Question: I am currently trying to implement a textedit within a rectangle. The problem is that the user is still able to type beyond the confines of the rectangle. I have set the wrapMode to TextEdit.Wrap, but the problem is that the text from the textedit can spill over from the bottom of the rectangle. I tried to fix this by making clip true, but the user is still able to type characters but not see it. What do I do?
'''
import QtQuick 2.12
import QtQml.Models 2.12
import QtQuick.Controls 2.12
import QtQuick.Controls.Styles 1.4
import QtQuick.Layouts 1.12
import QtGraphicalEffects 1.12
import QtMultimedia 5.0
Rectangle{
anchors{
top: parent.top
topMargin: parent.height/15
left: parent.left
leftMargin: parent.width/15
right: parent.right
rightMargin: parent.width/15
bottom: parent.bottom
bottomMargin: parent.height/1.2
}
color: 'white'
z: 1
radius: 15
TextEdit{
clip: true
cursorPosition: 5
anchors.fill: parent
wrapMode: TextEdit.Wrap
}
}
'''
This is an image of the text with rectangle: clip is not set and wrapMode: TextEdit.Wrap. This image is the opposite of what I want

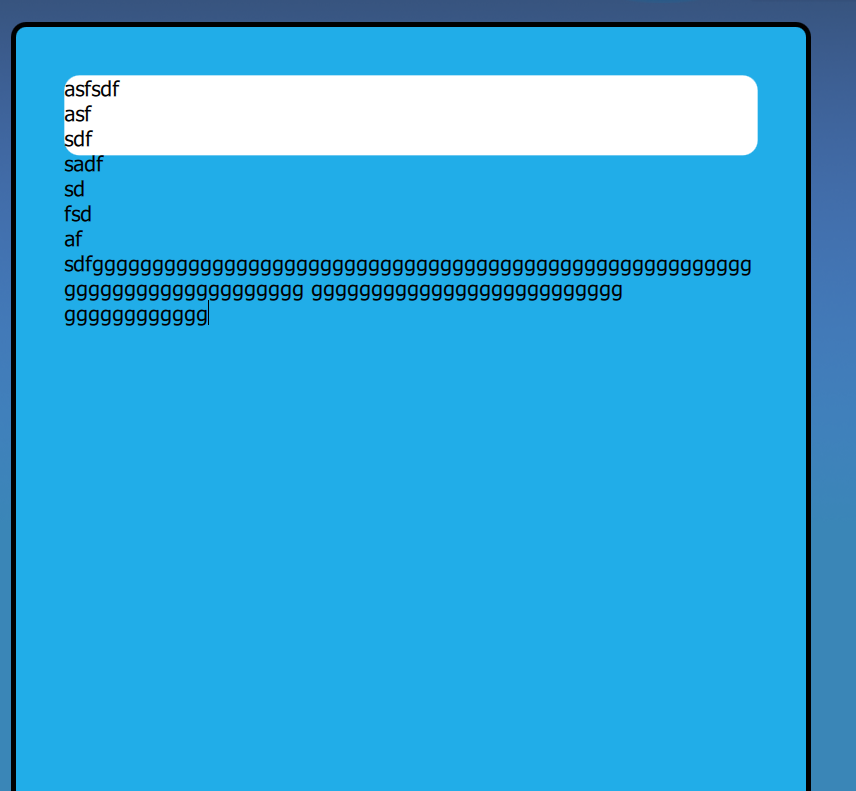
Answer: There is actually no way to limit the maximum number of rows. Theoretically, since this is open source, you can do anything, but it will require some effort. I can suggest a workaround:
'''
Rectangle {
id: container
width: 200
height: 40
anchors.centerIn: parent
color: "orange"
TextEdit {
id: txt
anchors.fill: parent
padding: 3
font.pixelSize: 14
focus: true
wrapMode: TextEdit.Wrap
onTextChanged: {
var pos = txt.positionAt(1, container.height + 1);
if(txt.length >= pos)
{
txt.remove(pos, txt.length);
}
}
}
}
'''
This method just cuts off everything that is found outside of the box.